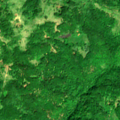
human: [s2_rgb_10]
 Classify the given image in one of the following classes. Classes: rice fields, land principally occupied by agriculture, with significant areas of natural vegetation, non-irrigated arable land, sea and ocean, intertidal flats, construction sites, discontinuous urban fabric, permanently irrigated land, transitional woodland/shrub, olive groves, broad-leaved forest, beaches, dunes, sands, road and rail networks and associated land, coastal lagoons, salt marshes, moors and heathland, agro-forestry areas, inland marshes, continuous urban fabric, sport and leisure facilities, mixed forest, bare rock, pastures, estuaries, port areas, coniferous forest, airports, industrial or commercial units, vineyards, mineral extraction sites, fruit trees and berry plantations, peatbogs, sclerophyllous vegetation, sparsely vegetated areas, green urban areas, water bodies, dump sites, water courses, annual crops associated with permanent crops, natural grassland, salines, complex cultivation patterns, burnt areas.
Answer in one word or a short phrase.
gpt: broad-leaved forest, transitional woodland/shrub